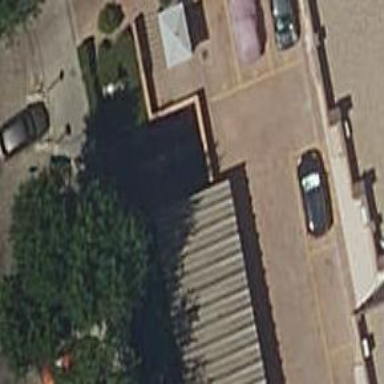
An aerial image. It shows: Parking entrance.